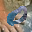
Label: 0